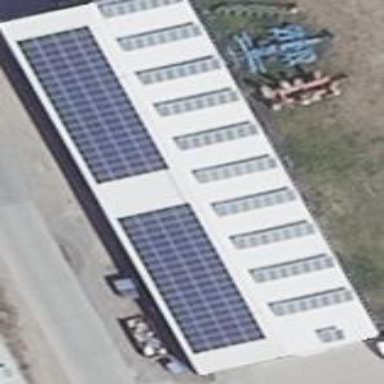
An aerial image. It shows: Solar photovoltaic panel generating electricity. It is small installation located on building.